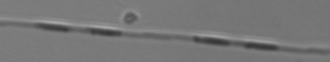
Label: Pseudo-nitzschia